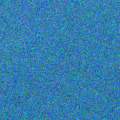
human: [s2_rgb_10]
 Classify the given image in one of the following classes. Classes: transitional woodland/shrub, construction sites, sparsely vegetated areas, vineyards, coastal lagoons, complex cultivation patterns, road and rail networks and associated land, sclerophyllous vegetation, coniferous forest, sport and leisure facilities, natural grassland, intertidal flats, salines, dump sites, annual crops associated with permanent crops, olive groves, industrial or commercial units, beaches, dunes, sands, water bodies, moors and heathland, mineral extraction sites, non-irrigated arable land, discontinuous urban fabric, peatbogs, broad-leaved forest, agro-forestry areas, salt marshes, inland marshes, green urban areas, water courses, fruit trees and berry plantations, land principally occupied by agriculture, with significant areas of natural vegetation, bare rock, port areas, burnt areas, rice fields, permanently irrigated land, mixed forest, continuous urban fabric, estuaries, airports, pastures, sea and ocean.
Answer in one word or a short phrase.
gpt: sea and ocean